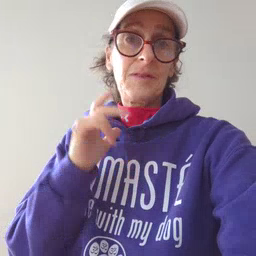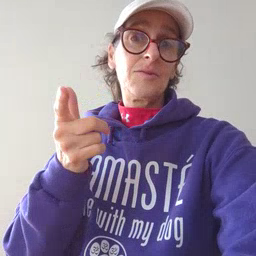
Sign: later